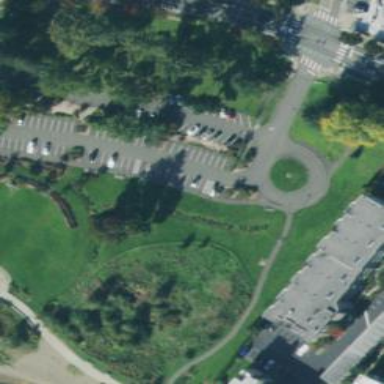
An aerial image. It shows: Parking space.